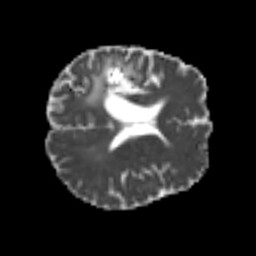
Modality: MD
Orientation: axial
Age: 45
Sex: male
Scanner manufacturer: siemens
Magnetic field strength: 3 T
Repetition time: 4.999 s
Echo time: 0.07946 s